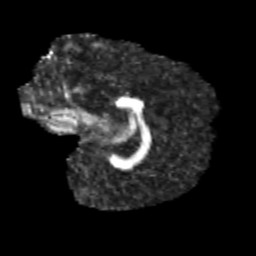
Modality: FA
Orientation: sagittal
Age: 12
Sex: male
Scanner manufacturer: siemens
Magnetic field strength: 3 T
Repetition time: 3.8 s
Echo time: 0.07 s